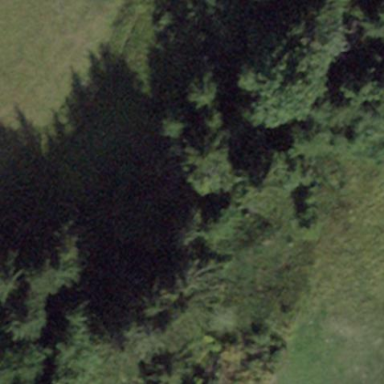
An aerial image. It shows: Forest area.